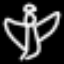
Label: angel